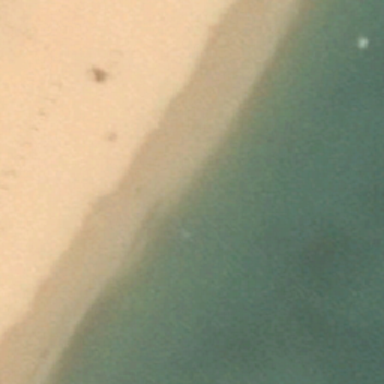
The tranquil green sea .